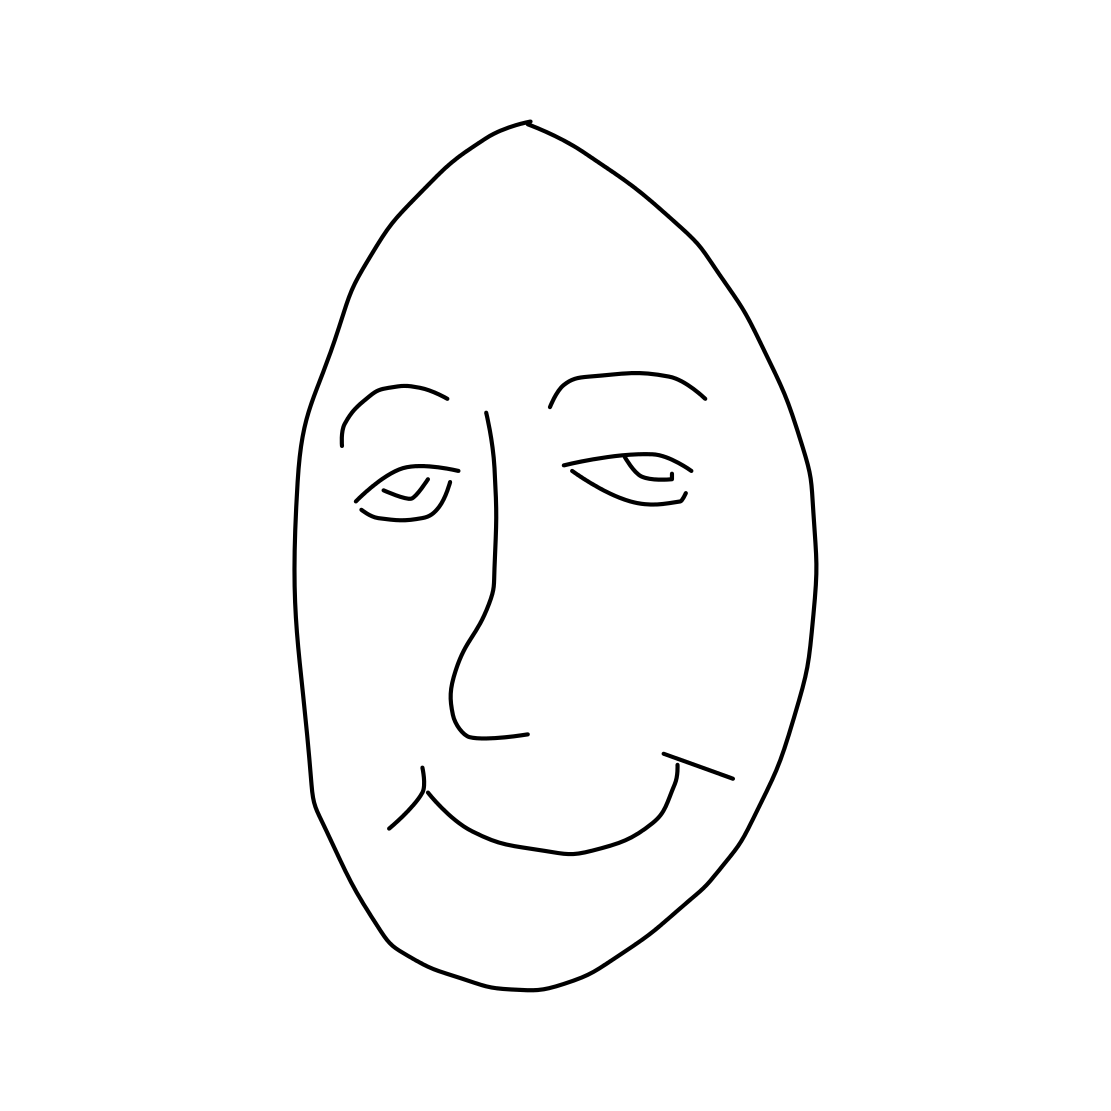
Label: face